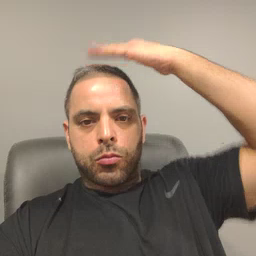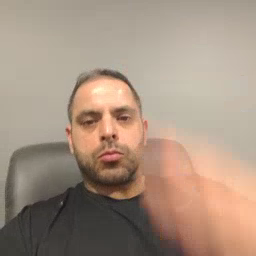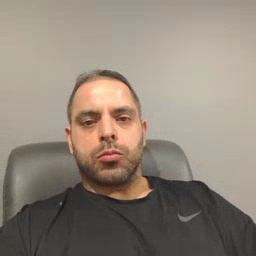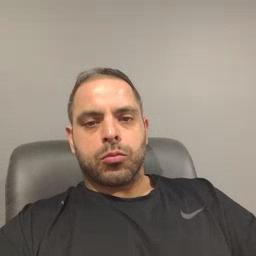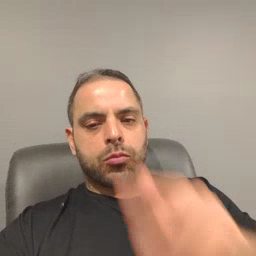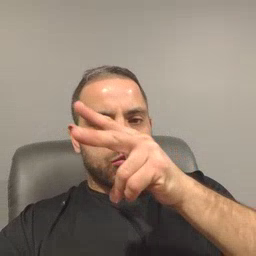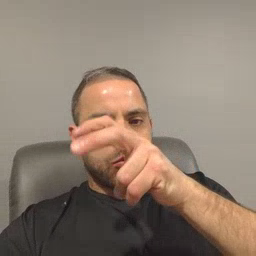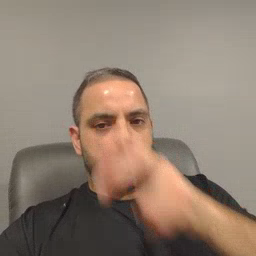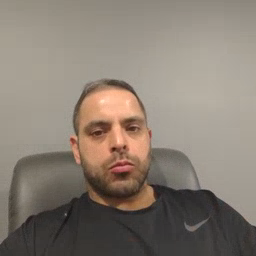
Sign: bug